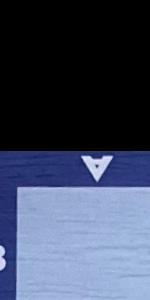
Label: Empty